Aerial crown-view tile of a tropical tree (Barro Colorado Island, Panama), acquired 20240716:
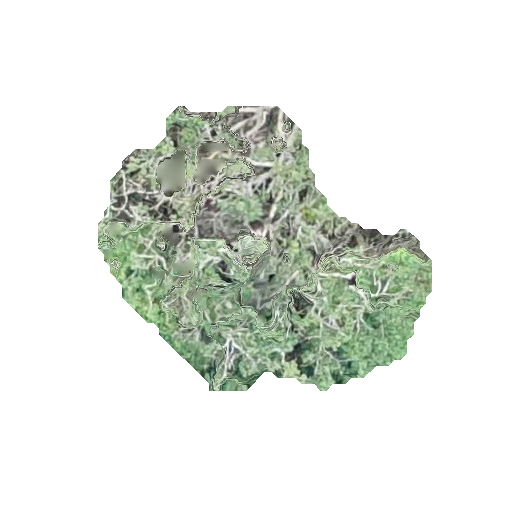
Species: Cecropia insignis
GBIF accepted scientific name: Cecropia insignis
Crown area: 98.954 m²